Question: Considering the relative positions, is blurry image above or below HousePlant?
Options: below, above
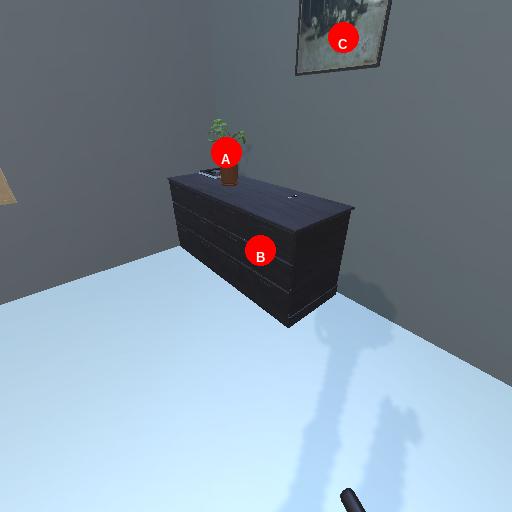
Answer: below